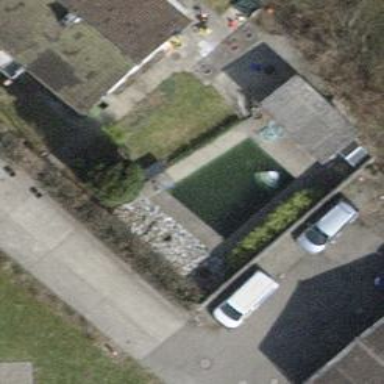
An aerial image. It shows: Swimming pool located in leisure land.